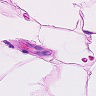
Metastatic tissue present: no